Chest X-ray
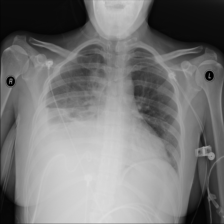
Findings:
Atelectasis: positive
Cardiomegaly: negative
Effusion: negative
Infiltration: positive
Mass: negative
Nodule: negative
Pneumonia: negative
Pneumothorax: positive
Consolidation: negative
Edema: negative
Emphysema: negative
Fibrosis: negative
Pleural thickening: negative
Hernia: negative